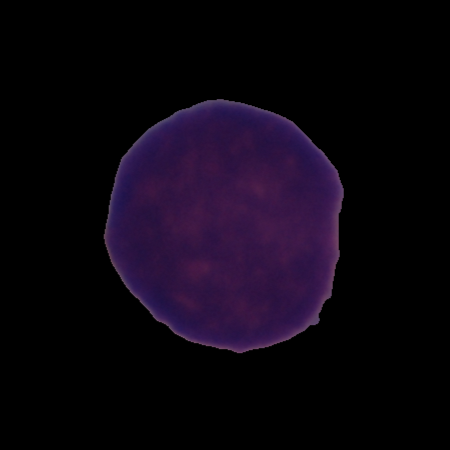
Label: healthy